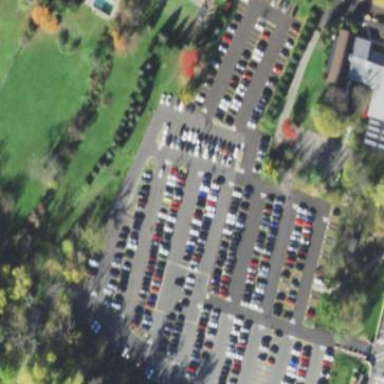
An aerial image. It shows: Parking area.